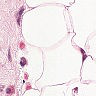
Metastatic tissue present: no